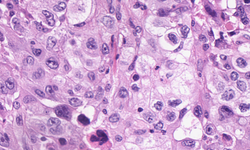
Tumor epithelial tissue: yes
Tumor-associated stroma tissue: no
Normal tissue: no